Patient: sex M, age 58
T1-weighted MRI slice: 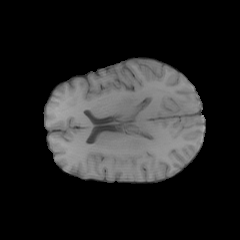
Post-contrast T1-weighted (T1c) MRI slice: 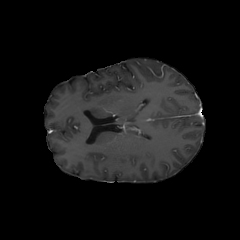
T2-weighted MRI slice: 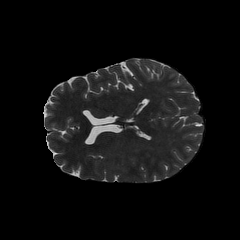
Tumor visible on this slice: no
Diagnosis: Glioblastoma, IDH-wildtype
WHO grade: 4